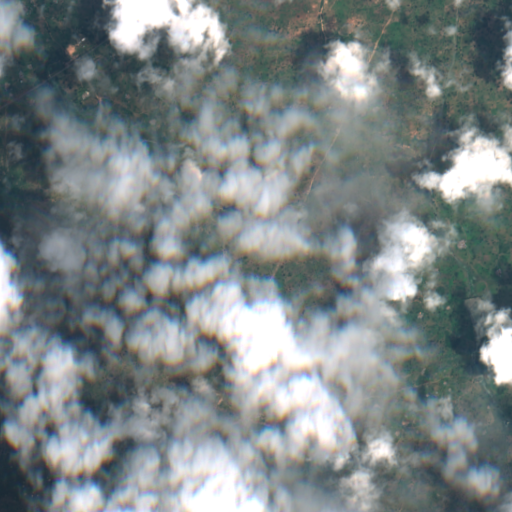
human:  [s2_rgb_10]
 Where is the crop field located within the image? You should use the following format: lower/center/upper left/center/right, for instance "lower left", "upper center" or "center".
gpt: The crop field is located in the lower right of the image.
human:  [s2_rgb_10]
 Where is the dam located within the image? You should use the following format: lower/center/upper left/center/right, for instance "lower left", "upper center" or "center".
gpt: The dam is located in the center right of the image.
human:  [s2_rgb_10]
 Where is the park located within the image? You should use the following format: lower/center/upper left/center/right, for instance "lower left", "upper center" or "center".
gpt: The park is located in the upper left of the image.
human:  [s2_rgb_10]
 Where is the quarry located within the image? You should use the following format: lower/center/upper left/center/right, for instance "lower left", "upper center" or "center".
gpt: The quarry is located in the upper center of the image.
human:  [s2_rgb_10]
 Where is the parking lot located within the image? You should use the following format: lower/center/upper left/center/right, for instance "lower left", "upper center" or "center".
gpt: There is no parking lot in the image.